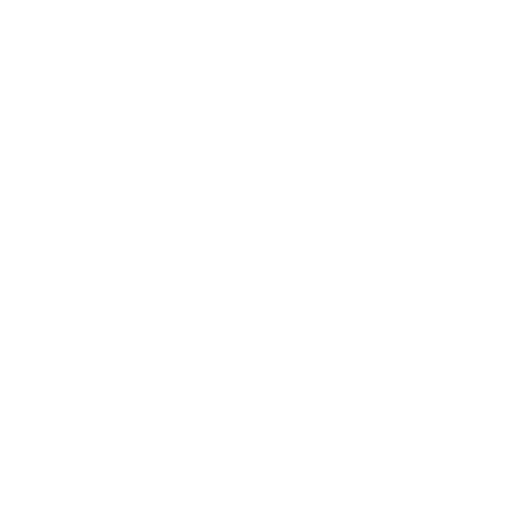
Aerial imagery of island in Alaska named Coffman Island containing only unknown